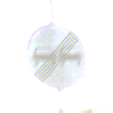
Verkehrszeichen: EndeUeberholverbot
Umgebung: Outdoor, Nature
Tageszeit: SunriseSunset
Wetter: PartlyCloudy
Licht: Natural
Jahreszeit: NotSpecified
Kontrast: LowContrast